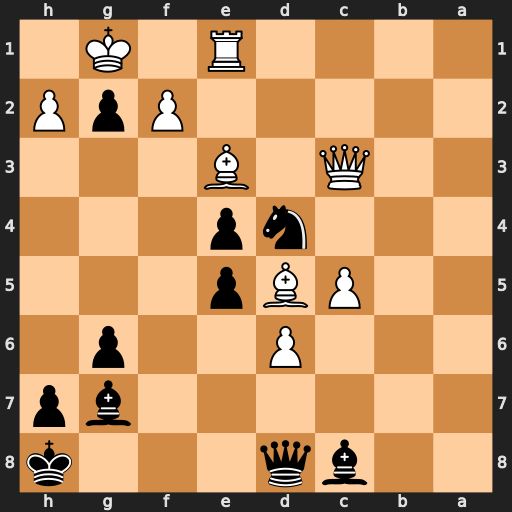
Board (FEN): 2bq3k/6bp/3P2p1/2PBp3/3np3/2Q1B3/5PpP/4R1K1
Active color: b
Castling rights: -
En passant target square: -
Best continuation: Nf3+ Kxg2 Bh3+ Kh1 Qh4 Rg1 Bf1